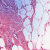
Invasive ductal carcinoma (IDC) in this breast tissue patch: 0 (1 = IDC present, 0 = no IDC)